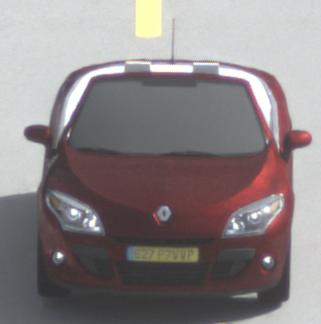
Make: Renault
Model: Mégane Coupé-Cabriolet 1.6 16V 110
Detailed model: Mégane (III) Coupé-Cabriolet
Model produced from: 2010/06
Model produced until: 2013/03
Doors: 2
Color: red
Road condition: dry road
Daytime: morning or afternoon
Contrast: low contrast